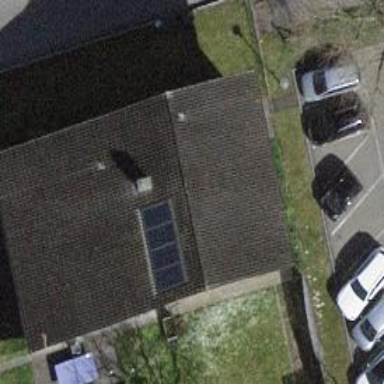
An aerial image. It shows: Solar power generator using photovoltaic panels.